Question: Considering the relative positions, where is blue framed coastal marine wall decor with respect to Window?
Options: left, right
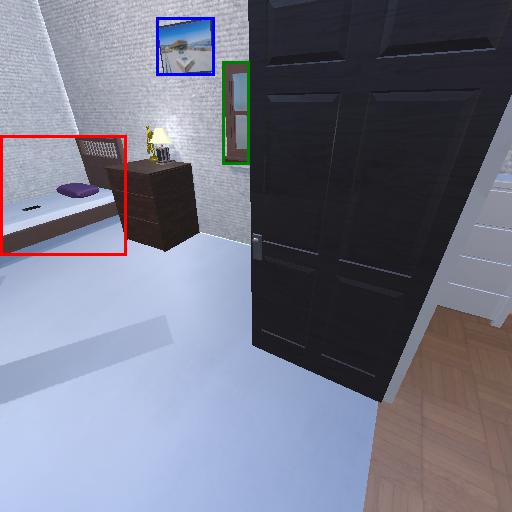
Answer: left